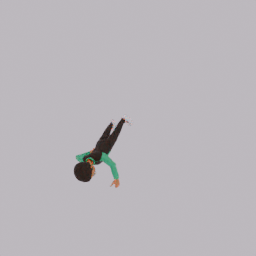
Label: people